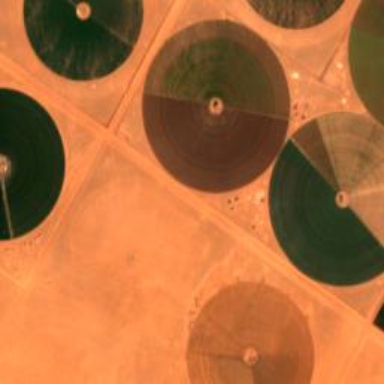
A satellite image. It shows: Irrigation pivot.